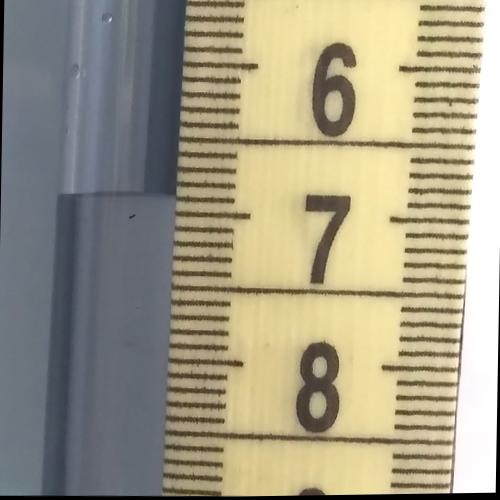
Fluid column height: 6.9 cm